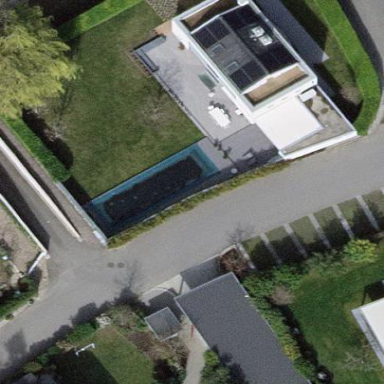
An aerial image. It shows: Outdoor swimming pool in leisure land.